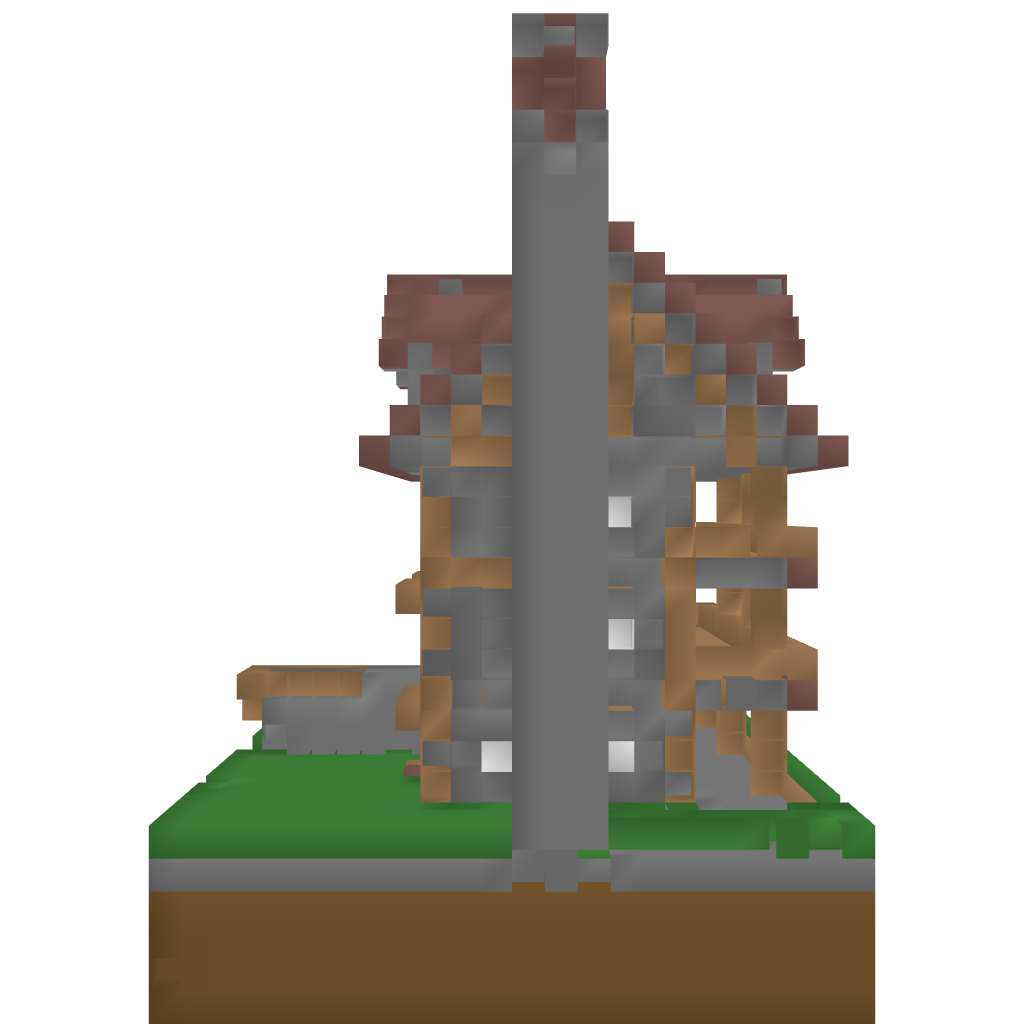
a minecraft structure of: Four Room Inn bad low quality